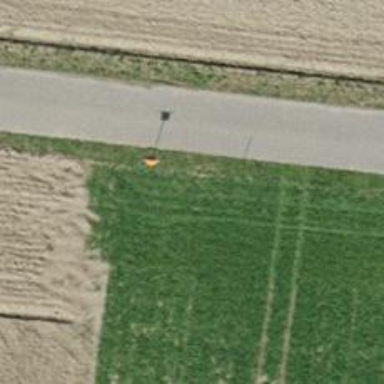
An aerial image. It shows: Orange pipeline marker.